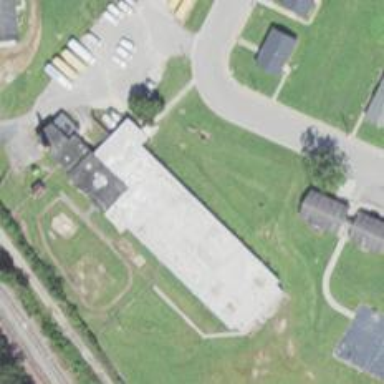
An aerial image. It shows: School.